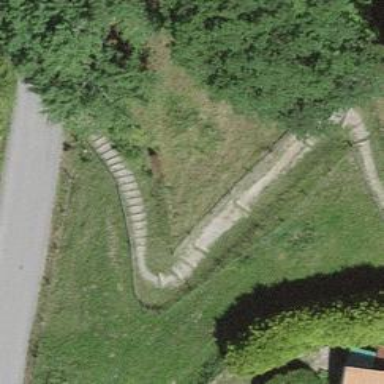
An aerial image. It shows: Set of steps on the road.